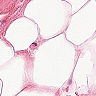
Metastatic tissue present: no